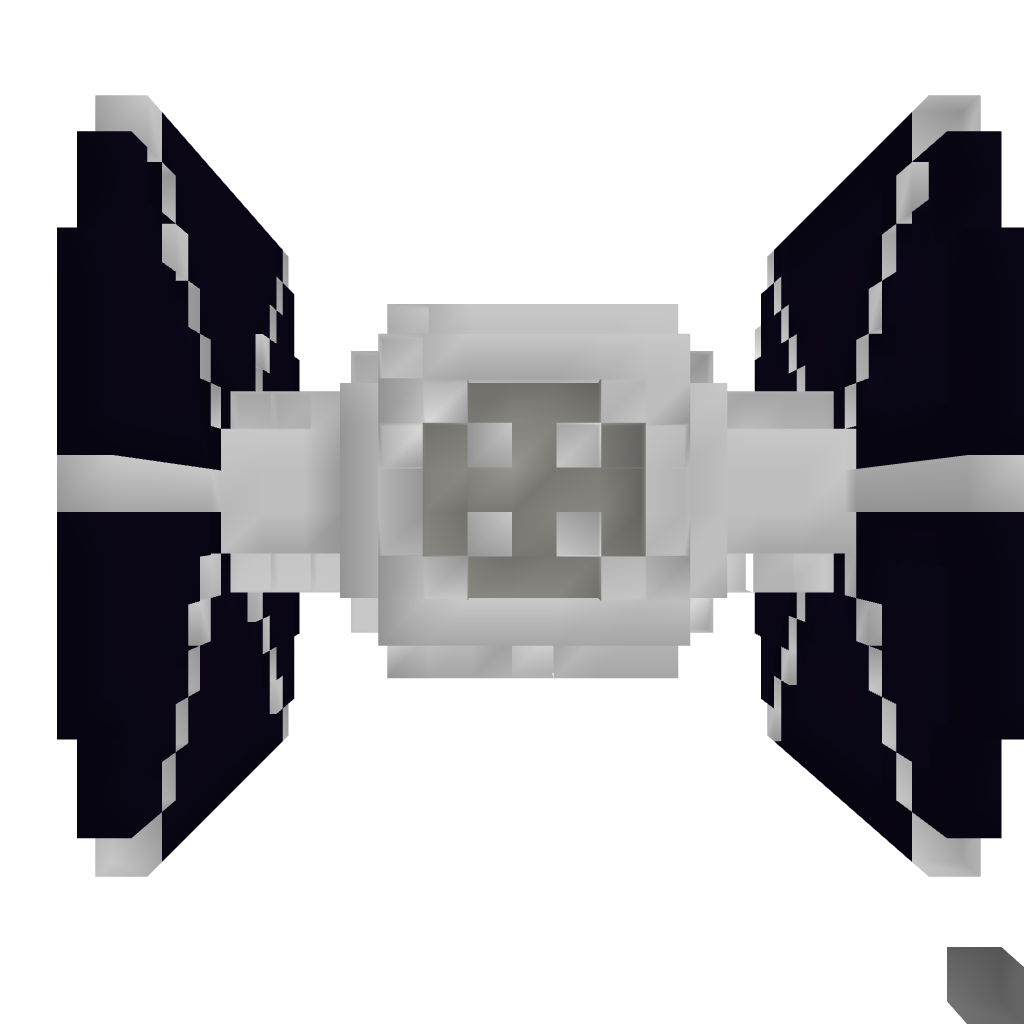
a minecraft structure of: Tie Fighter V1